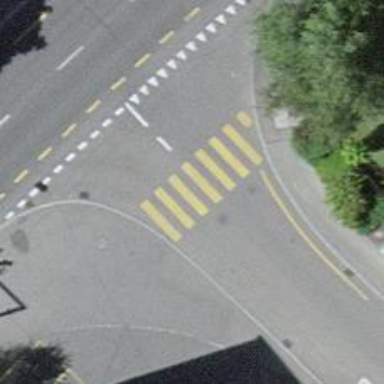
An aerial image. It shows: Uncontrolled zebra crossing with notable zebra markings.